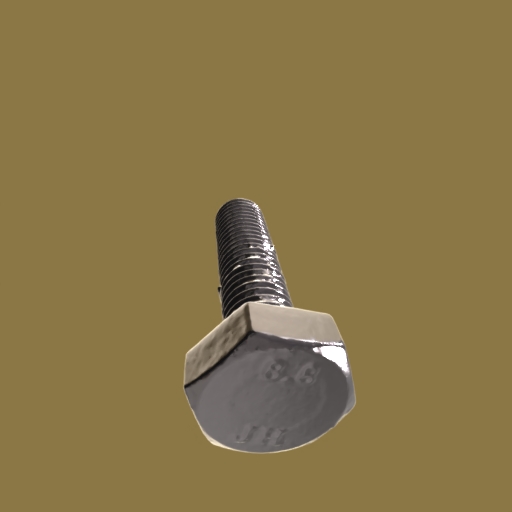
Label: bolt